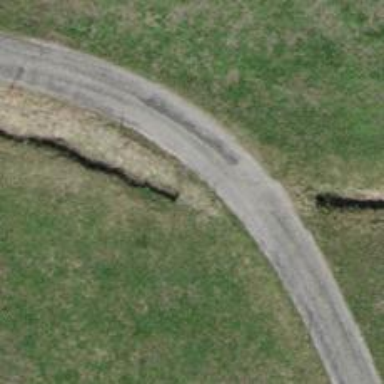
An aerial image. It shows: Culvert tunnel.